Interaction volume radius: 10 \u00c5
Interaction volume height: 10 \u00c5
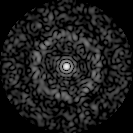
Disorder parameter: 0.8379